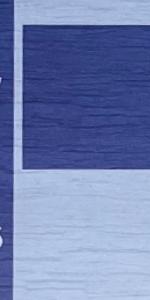
Label: Empty